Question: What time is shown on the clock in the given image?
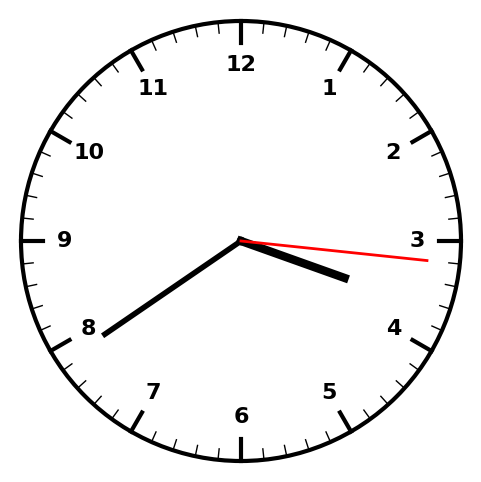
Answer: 03:39:16